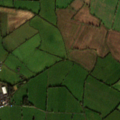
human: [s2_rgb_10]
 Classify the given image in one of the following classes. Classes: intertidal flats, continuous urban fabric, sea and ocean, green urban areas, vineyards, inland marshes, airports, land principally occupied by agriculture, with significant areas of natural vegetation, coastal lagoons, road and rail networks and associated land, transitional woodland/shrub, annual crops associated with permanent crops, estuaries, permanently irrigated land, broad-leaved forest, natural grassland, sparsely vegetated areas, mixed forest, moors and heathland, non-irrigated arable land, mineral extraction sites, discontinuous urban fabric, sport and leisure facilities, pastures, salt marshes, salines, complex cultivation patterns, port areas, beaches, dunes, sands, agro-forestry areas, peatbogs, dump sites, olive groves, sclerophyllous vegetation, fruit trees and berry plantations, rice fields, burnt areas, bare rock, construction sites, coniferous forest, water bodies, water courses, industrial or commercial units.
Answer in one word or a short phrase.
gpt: non-irrigated arable land, pastures